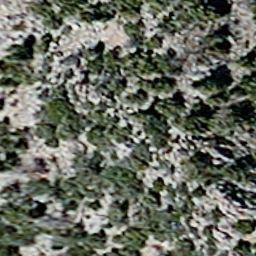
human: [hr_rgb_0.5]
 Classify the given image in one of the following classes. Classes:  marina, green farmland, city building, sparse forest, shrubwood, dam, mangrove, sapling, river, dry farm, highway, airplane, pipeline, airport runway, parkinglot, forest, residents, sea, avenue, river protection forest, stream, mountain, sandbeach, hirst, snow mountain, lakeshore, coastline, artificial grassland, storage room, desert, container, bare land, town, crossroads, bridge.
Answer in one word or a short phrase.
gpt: sparse forest